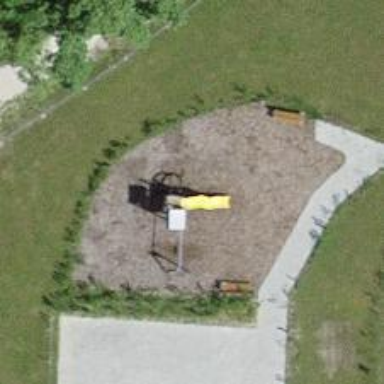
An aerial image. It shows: Playground area for leisure land.